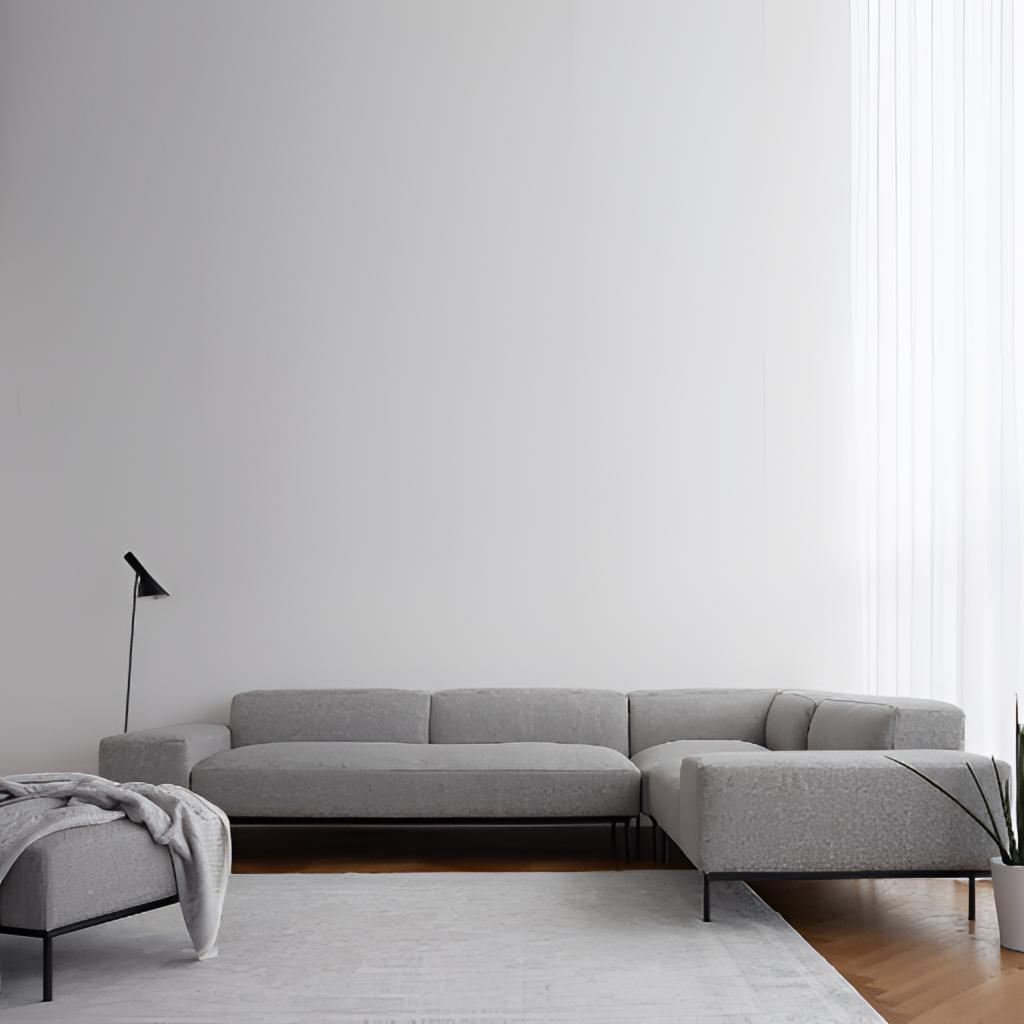
light gray fabric sectional sofa, living room, paint wallpaper, with solid pattern, modern, wood flooring, with herringbone pattern